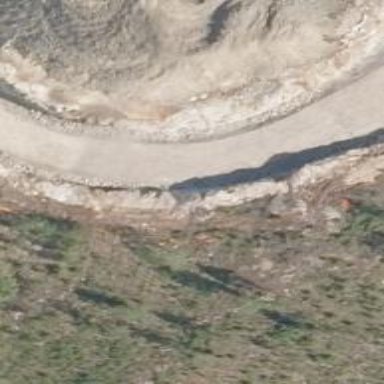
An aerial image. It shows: Natural cliff.